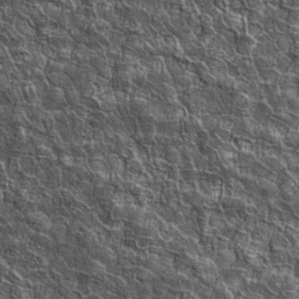
Label: non_frost